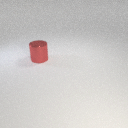
large red metal cylinder